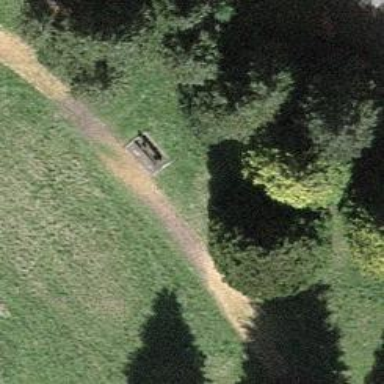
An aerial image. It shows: Bench for seating.